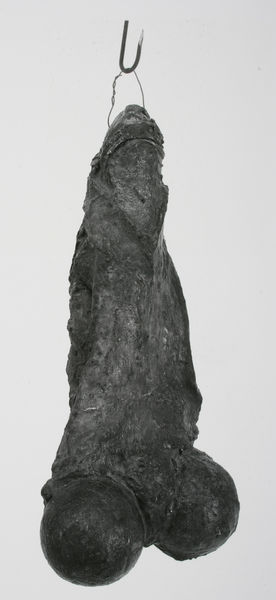
Titel: Little Girl (Fillette)
Künstler: Louise Bourgeois
Standort: New York (New York)
Institution: The Museum of Modern Art
Schlagwörter: körper, mann, weiß, mädchen, grau, mund, schwarz, tier, ball, muster, leiche, stein, steine, tod, tot, figur, kind, kreis, rund, sack, skulptur, fell, fels, formen, metall, bronze, plastik, geschlecht, nagel, penis, eisen, messing, hacken, haken, seil, oberfläche, form, groß, sex, kreise, kugel, kugeln, männlich, beute, objekt, erz, draht, beuys, organ, eier, hoden, glied, kadaver, phallus, hode, aufhängung, gliedmaße, harken, geschlechtsorgan, kastration, phalus